Question: I am playing around with logistic regression in Python. I have implemented a version where the minimization of the cost function is done via gradient descent, and now I'd like to use the BFGS algorithm from scipy ().
I have a set of data (features in matrix X, with one sample in every row of X, and correpsonding labels in vertical vector y). I am trying to find parameters Theta to minimize:

I have trouble understanding how works exactly. As far as I get it, I have to pass a function to be minimized and a set of initial values for Thetas.
I do the following:
'''
initial_values = numpy.zeros((len(X[0]), 1))
myargs = (X, y)
theta = scipy.optimize.fmin_bfgs(computeCost, x0=initial_values, args=myargs)
'''
where computeCost calculates J(Thetas) as illustrated above. But I get some index-related errors, so I think I am not supplying what fmin_bfgs expects.
Can anyone shed some light on this?
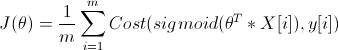
Answer: After wasting hours on it, solved again by power of posting...I was defining computeCost(X, y, Thetas), but as Thetas is the target parameter for optimization, it should have been the first parameter in the signature. Fixed and works!